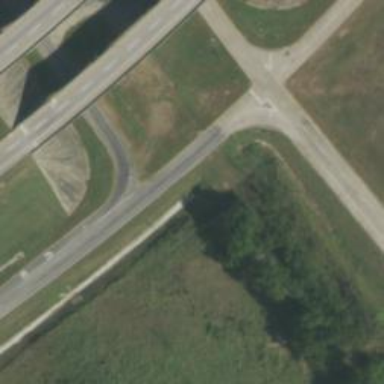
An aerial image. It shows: Tertiary road with frontage road along it.